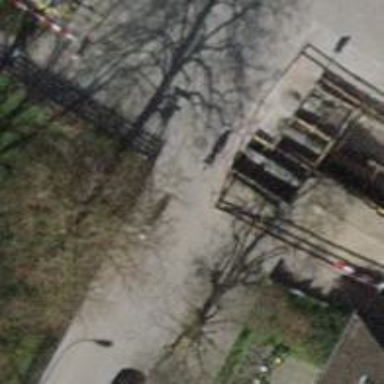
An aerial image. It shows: Raised kerb.